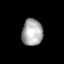
Tissue: lung
Cell type: Myeloid cells
Senescence score: 0.657
Nuclear area (px): 547
Mean DAPI intensity: 169.707